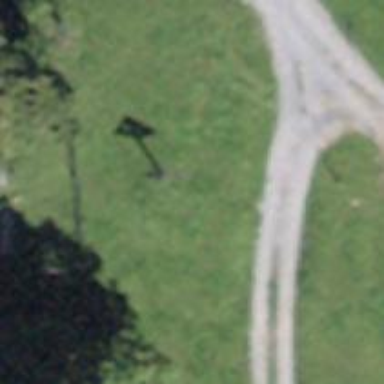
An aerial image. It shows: Wayside cross with historic significance.